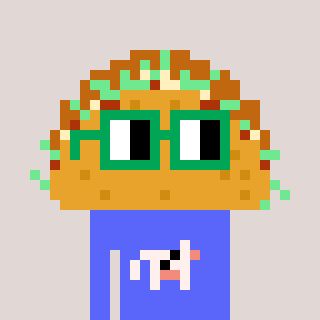
a pixel art character with square green glasses, a taco-shaped head and a purple-colored body on a warm background